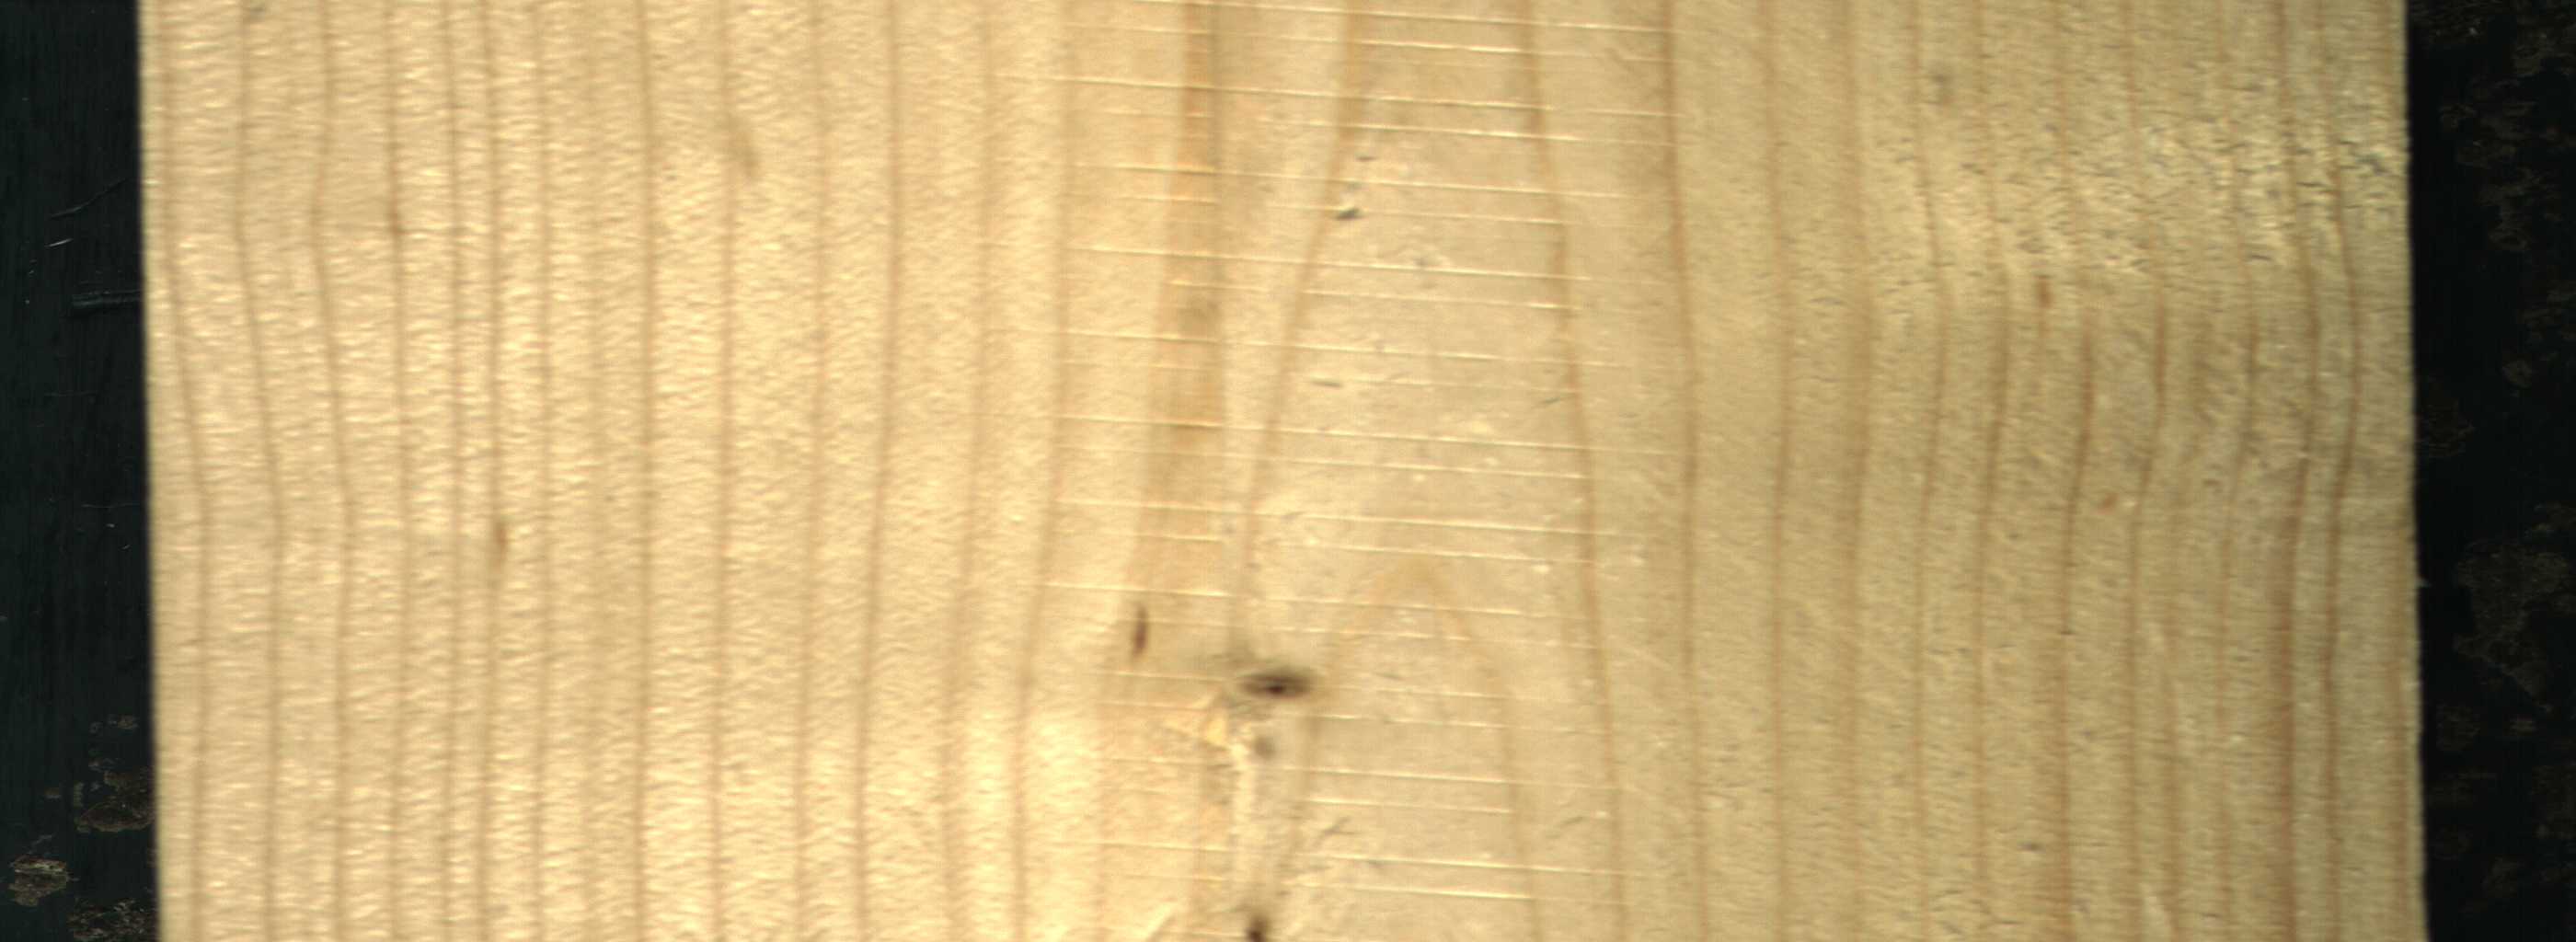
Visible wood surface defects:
Live_Knot